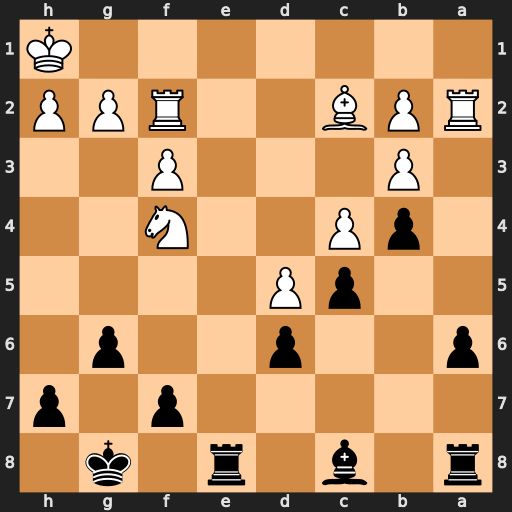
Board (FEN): r1b1r1k1/5p1p/p2p2p1/2pP4/1pP2N2/1P3P2/RPB2RPP/7K
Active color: b
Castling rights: -
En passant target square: -
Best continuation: Re1+ Rf1 Rxf1#